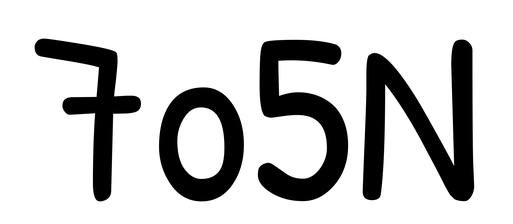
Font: PatrickHand-Regular